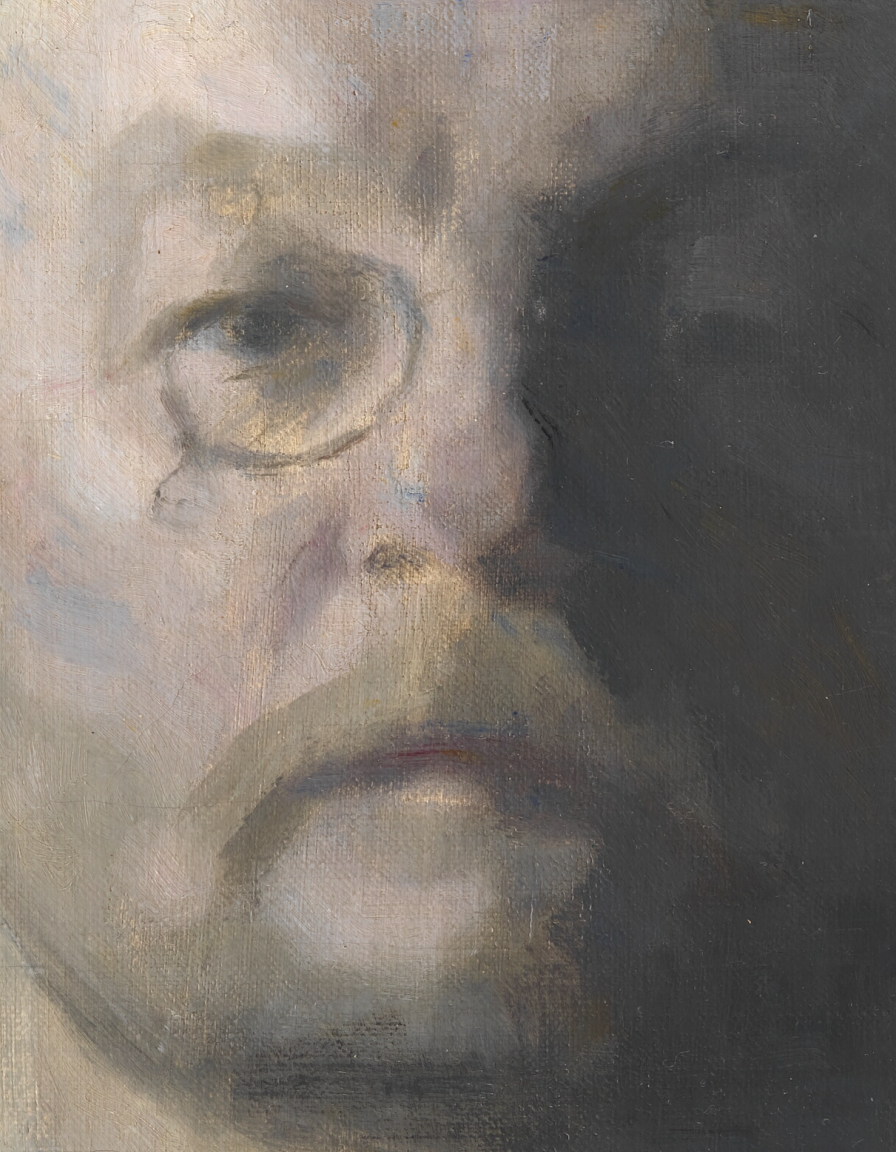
portrait painting, extreme close up, soft diffused light, balding man's face with monocle and short moustache in three-quarter view, face half in deep shadow, pale neutral background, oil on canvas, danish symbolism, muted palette